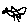
Label: bird